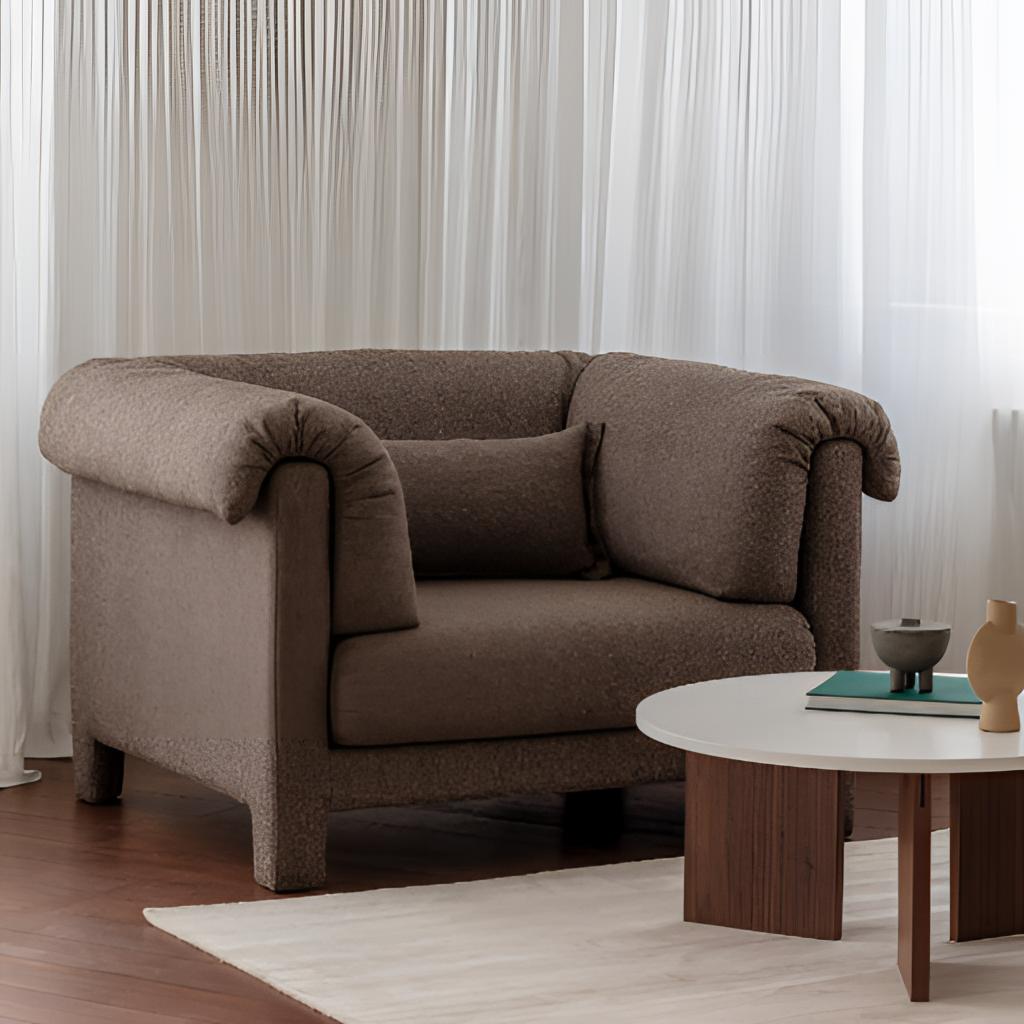
brown fabric armchair, living room, fabric wallpaper, contemporary, brown wood flooring, with plank pattern